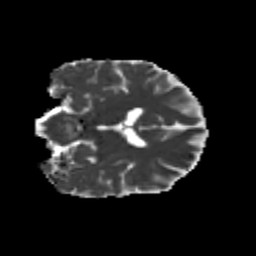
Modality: MD
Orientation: coronal
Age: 22
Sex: male
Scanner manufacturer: siemens
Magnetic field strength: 3 T
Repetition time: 3.5 s
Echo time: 0.104 s